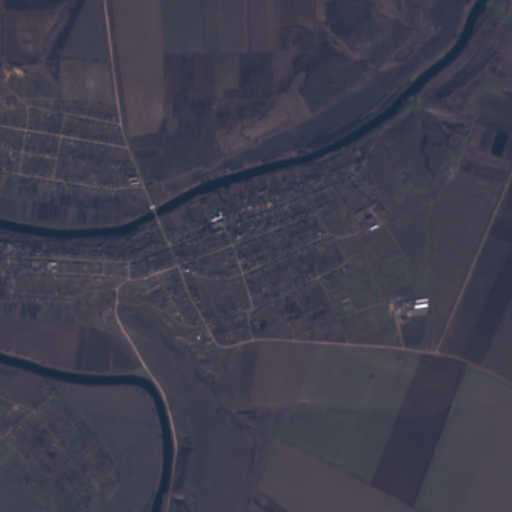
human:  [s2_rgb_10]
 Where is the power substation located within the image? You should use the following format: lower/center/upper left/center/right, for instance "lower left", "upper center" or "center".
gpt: The power substation is located in the center of the image.
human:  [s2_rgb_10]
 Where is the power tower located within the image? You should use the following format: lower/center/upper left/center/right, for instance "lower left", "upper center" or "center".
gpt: The power tower is located in the center of the image.
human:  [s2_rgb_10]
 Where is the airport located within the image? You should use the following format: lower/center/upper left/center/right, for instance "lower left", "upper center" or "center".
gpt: There is no airport in the image.